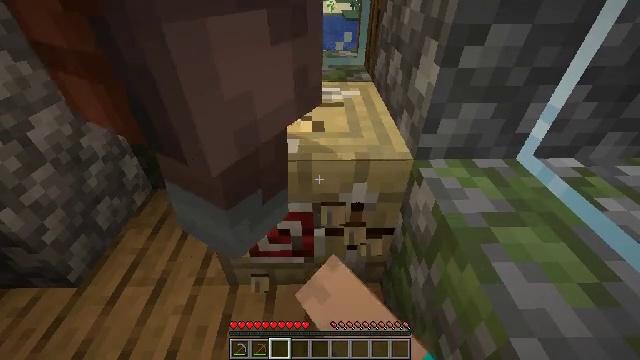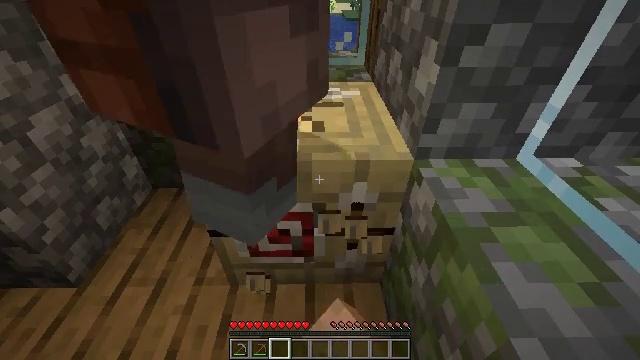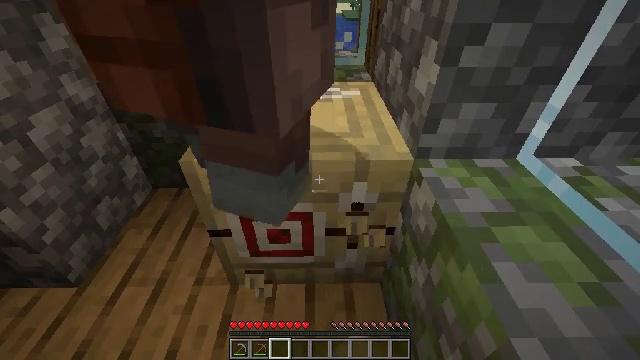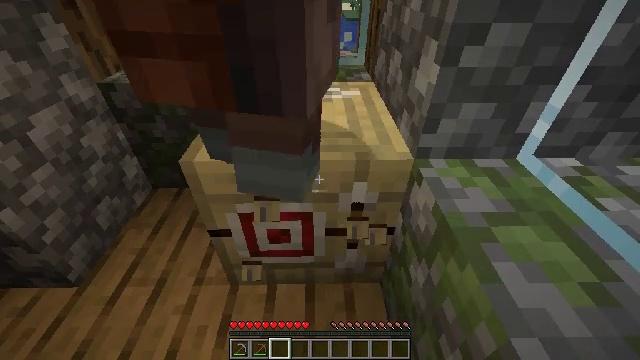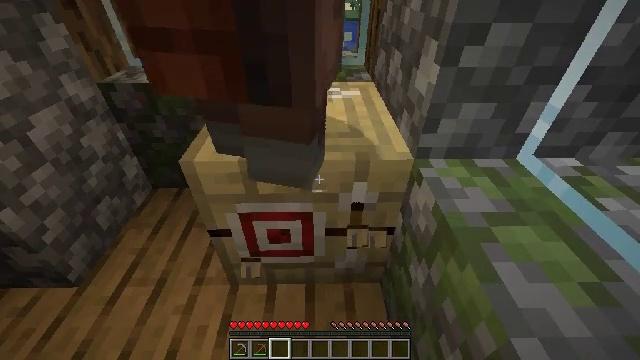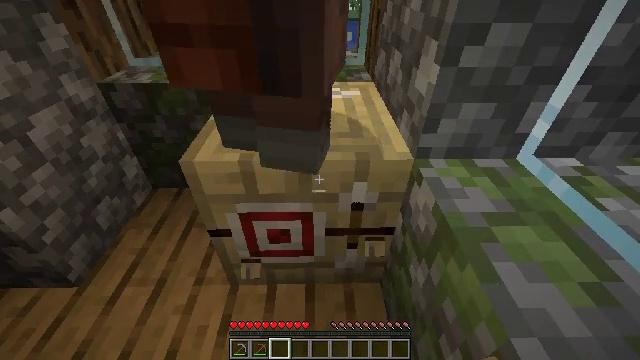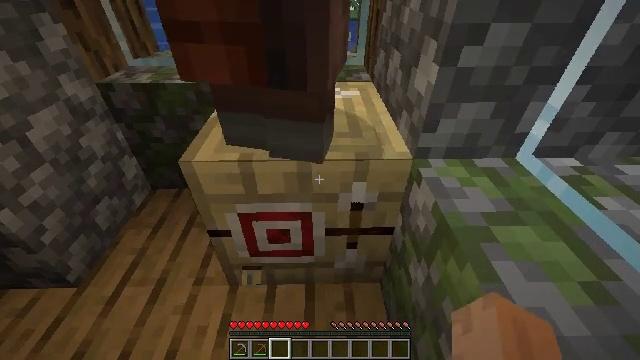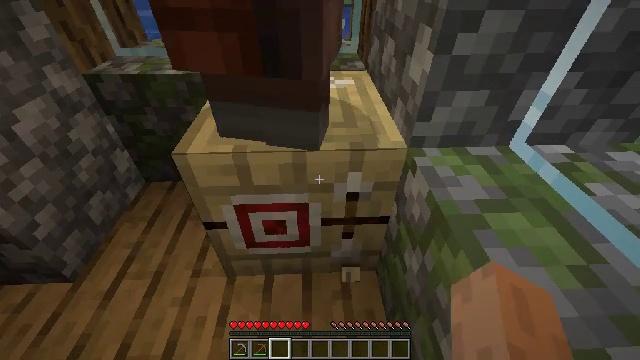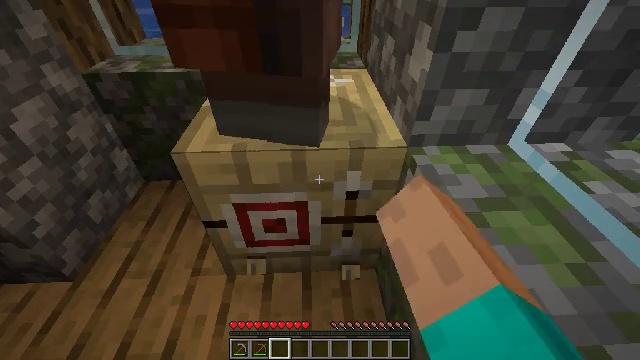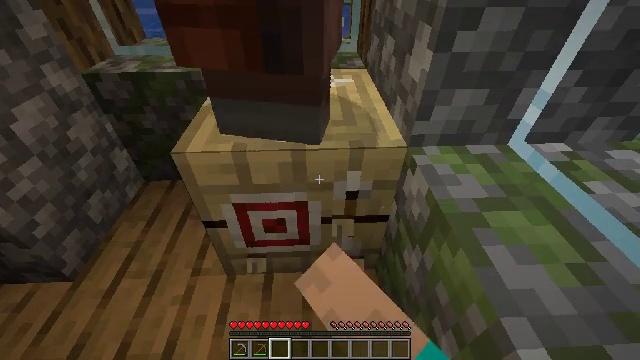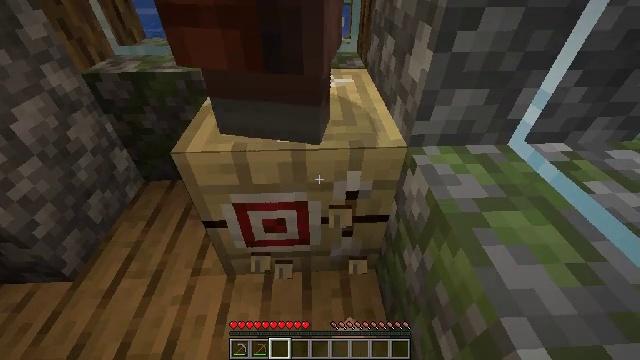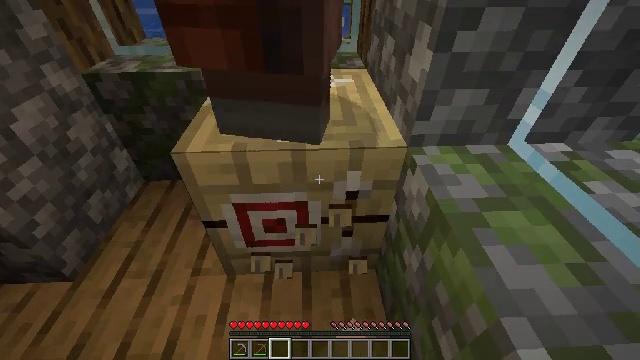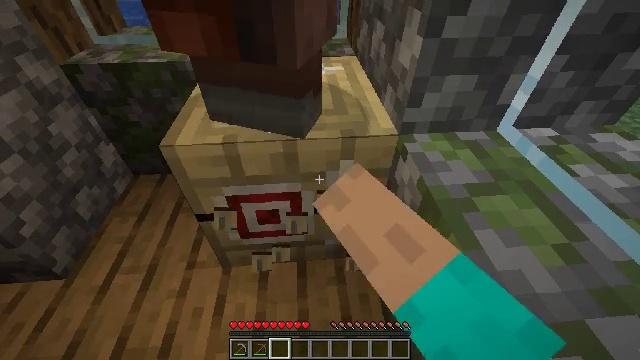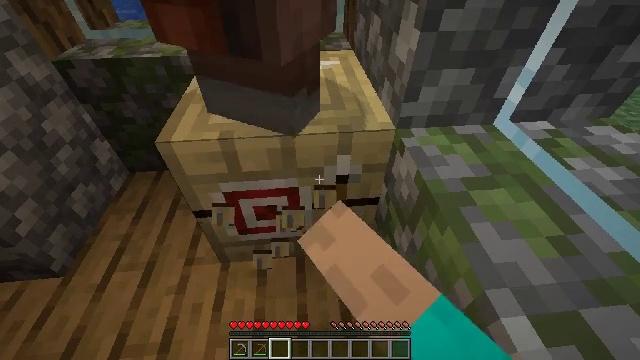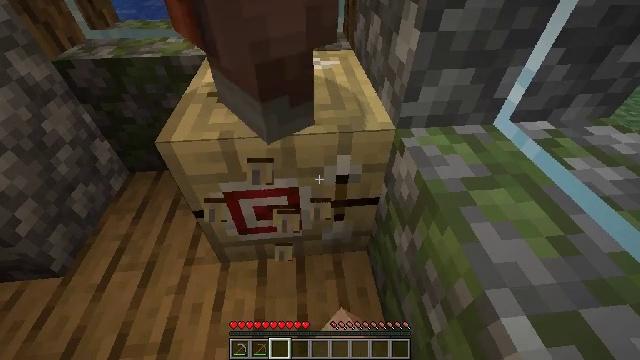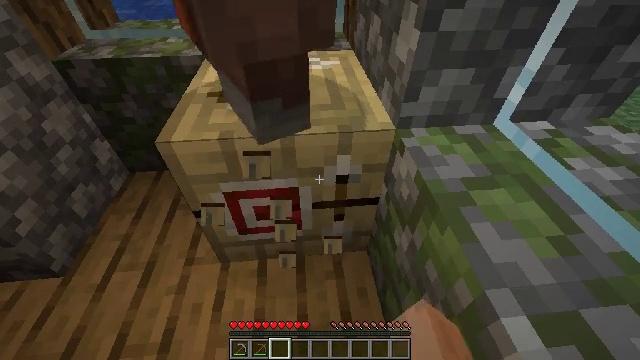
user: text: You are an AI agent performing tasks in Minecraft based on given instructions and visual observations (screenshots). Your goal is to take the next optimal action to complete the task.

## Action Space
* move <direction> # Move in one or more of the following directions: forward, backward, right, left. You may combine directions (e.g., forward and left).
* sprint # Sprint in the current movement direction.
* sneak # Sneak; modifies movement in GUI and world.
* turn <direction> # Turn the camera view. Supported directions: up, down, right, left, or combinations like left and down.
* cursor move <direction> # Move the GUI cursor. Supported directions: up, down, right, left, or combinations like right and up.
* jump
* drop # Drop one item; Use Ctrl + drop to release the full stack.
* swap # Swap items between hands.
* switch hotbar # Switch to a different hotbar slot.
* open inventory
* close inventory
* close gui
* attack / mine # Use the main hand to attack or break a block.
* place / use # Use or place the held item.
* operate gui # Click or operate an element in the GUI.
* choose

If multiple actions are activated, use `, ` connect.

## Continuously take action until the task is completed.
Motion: motion action
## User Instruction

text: Recycle the fletching table.
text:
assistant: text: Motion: attack / mine
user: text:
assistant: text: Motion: attack / mine
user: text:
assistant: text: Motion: attack / mine
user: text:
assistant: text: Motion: attack / mine
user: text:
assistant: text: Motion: attack / mine
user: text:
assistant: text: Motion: attack / mine
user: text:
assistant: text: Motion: turn right and down, attack / mine
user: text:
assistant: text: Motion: attack / mine
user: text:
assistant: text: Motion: attack / mine
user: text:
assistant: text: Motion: attack / mine
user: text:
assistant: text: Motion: attack / mine
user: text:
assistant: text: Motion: turn right and down, attack / mine
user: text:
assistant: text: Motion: turn down, attack / mine
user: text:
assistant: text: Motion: attack / mine
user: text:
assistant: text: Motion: attack / mine
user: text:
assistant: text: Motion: attack / mine
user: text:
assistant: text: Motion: attack / mine
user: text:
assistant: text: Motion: attack / mine
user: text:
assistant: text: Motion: attack / mine
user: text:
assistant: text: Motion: turn down, attack / mine
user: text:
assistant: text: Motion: turn down, attack / mine
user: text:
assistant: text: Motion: attack / mine
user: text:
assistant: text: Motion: attack / mine
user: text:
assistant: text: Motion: attack / mine
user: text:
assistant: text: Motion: attack / mine
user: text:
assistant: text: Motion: attack / mine
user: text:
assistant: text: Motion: attack / mine
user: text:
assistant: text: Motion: attack / mine
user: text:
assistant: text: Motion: attack / mine
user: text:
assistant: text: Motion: attack / mine